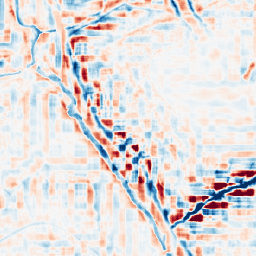
Category: wavelet
Decomposition family: wavelet_reverse_biorthogonal
Decomposition parameters: wavelet: rbio3.5
level: 4
Upsampling method: regularized
Upsampling parameters: scale: 4
lambda_reg: 0.01
Upsampling scale: 4